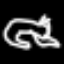
Label: frog